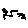
Label: zigzag